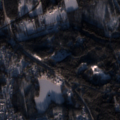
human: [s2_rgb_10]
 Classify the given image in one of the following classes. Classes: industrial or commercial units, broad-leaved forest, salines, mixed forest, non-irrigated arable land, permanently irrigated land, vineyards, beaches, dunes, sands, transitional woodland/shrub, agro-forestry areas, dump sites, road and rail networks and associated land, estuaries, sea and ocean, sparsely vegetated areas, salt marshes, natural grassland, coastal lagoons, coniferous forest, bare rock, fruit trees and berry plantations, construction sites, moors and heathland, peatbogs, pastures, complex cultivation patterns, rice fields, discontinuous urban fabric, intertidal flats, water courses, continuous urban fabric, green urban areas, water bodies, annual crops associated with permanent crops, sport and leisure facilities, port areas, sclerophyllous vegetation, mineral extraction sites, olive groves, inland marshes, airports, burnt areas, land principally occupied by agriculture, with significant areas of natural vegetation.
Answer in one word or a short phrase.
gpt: discontinuous urban fabric, coniferous forest, mixed forest